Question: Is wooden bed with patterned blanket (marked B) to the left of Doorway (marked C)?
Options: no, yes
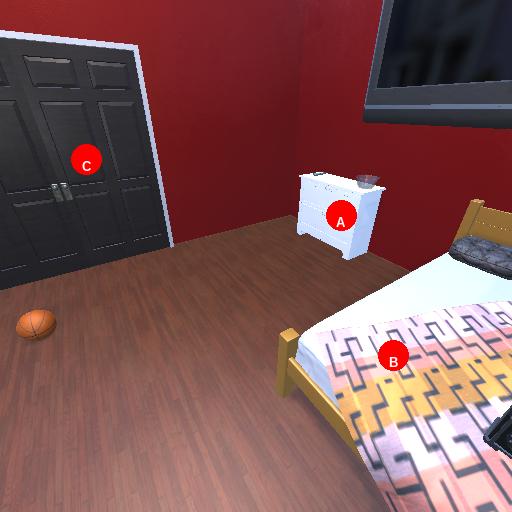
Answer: no